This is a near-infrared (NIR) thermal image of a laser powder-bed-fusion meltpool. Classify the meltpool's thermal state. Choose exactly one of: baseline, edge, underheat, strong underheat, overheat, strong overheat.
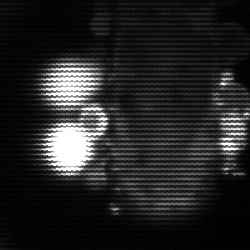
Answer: strong underheat